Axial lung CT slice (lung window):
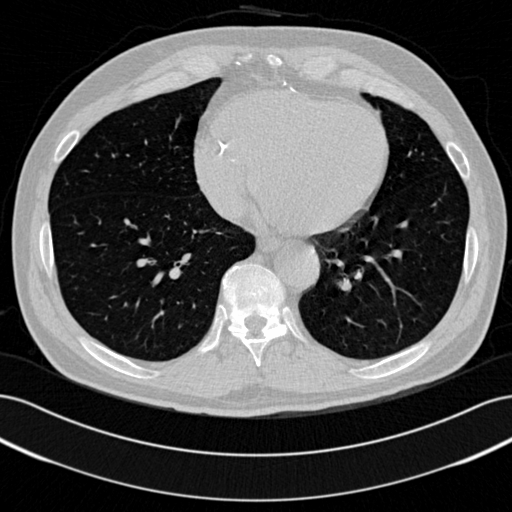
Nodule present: no